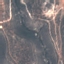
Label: HerbaceousVegetation